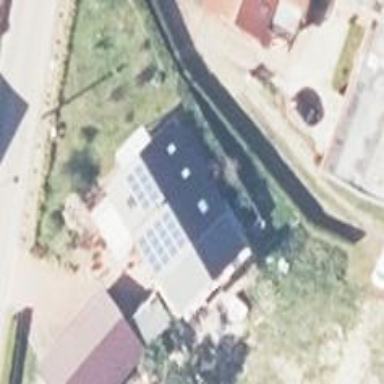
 consisting of solar photovoltaic panels."